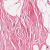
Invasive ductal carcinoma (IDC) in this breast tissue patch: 0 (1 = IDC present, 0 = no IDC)